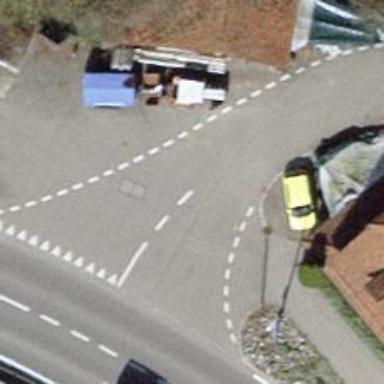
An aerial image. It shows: Residential road with asphalt surface and no sidewalks.